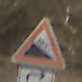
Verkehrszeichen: Gefaelle10
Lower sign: RichtungsangabeDurchPfeile5
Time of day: MorningAfternoon
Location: Outdoor (Nature)
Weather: Clear
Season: Winter
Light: Natural